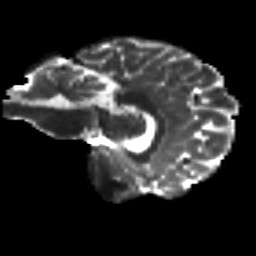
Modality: T2w
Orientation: sagittal
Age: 26
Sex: female
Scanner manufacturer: siemens
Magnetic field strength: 3 T
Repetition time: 8.8 s
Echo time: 0.085 s